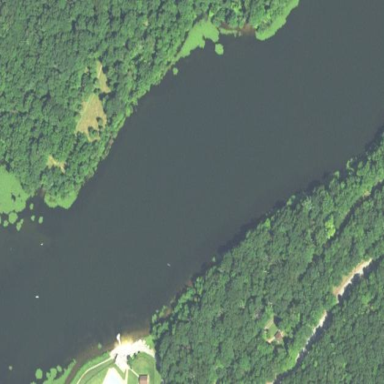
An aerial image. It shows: Reservoir.